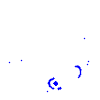
Particle: proton